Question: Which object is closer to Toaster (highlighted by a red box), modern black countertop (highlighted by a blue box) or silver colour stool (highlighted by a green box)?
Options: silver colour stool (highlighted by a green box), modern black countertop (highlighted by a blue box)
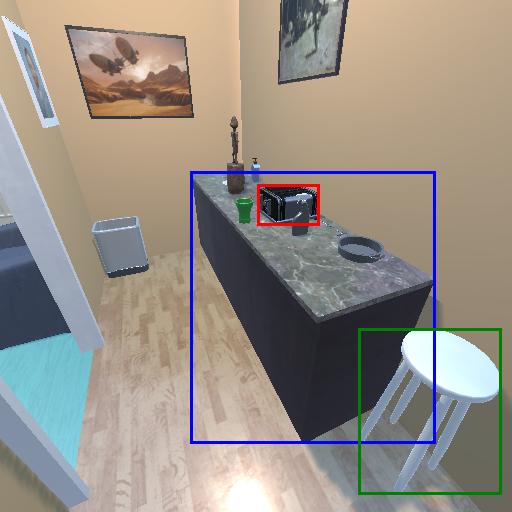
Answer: silver colour stool (highlighted by a green box)